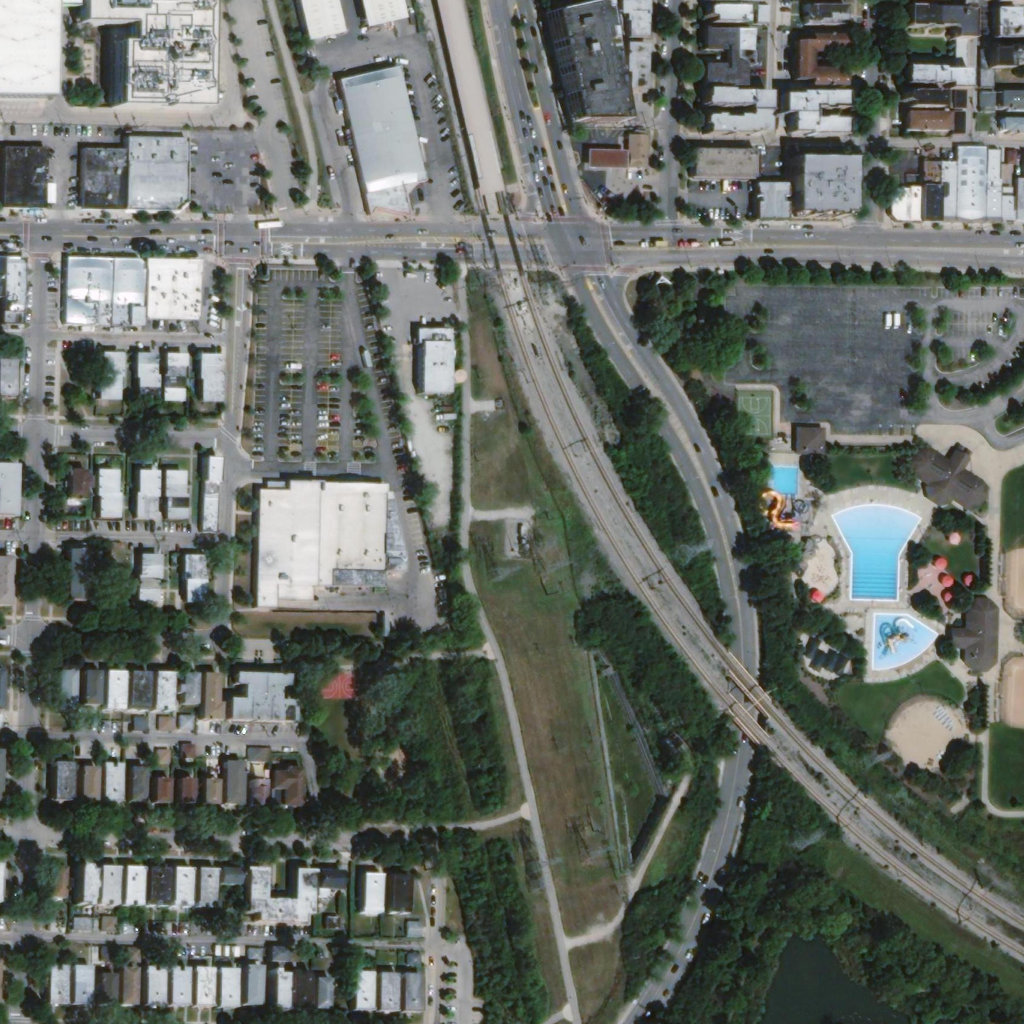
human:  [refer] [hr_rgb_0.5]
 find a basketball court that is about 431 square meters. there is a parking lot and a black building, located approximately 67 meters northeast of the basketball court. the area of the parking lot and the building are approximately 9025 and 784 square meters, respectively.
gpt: <box>[[71, 38, 75, 42, 0]]</box>

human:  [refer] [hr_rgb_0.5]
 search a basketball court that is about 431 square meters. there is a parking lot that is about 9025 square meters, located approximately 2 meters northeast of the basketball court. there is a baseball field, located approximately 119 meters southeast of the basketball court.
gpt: <box>[[71, 38, 75, 42, 0]]</box>

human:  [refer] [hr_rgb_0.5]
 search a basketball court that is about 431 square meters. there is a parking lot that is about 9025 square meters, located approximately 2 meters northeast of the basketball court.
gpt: <box>[[71, 38, 75, 42, 0]]</box>

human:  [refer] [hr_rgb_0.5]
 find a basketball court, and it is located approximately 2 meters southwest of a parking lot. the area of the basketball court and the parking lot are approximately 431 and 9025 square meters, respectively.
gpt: <box>[[71, 38, 75, 42, 0]]</box>